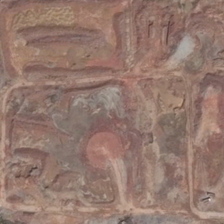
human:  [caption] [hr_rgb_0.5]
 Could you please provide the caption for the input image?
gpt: the bareland is on the side of the land .

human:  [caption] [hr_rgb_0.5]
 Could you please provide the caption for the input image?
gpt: it is a piece of irregular khaki bareland .

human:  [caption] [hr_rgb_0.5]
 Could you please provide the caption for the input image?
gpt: many dark green trees beside the large bareland .

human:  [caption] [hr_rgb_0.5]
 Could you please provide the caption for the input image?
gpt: it is a piece of irregular khaki bareland .

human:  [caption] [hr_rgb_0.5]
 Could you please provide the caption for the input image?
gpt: the bareland is on the side of the land .